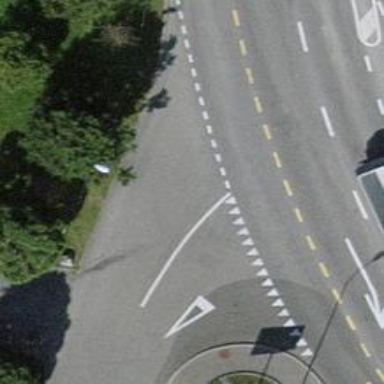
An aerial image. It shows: Road with "give way" sign.